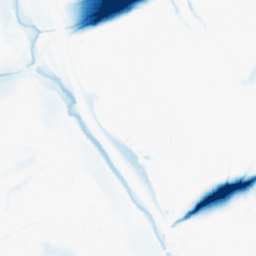
Category: morphological
Decomposition family: morphological_ellipse
Decomposition parameters: operation: closing
width: 50
height: 30
Upsampling method: sinc_blackman
Upsampling parameters: scale: 4
kernel_size: 8
Upsampling scale: 4